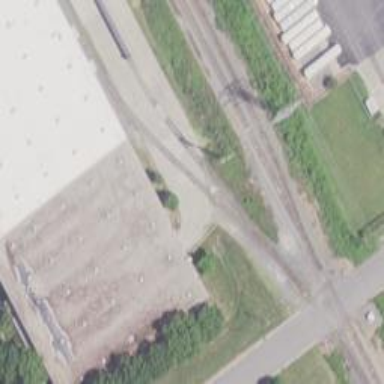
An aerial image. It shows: Rail spur service.